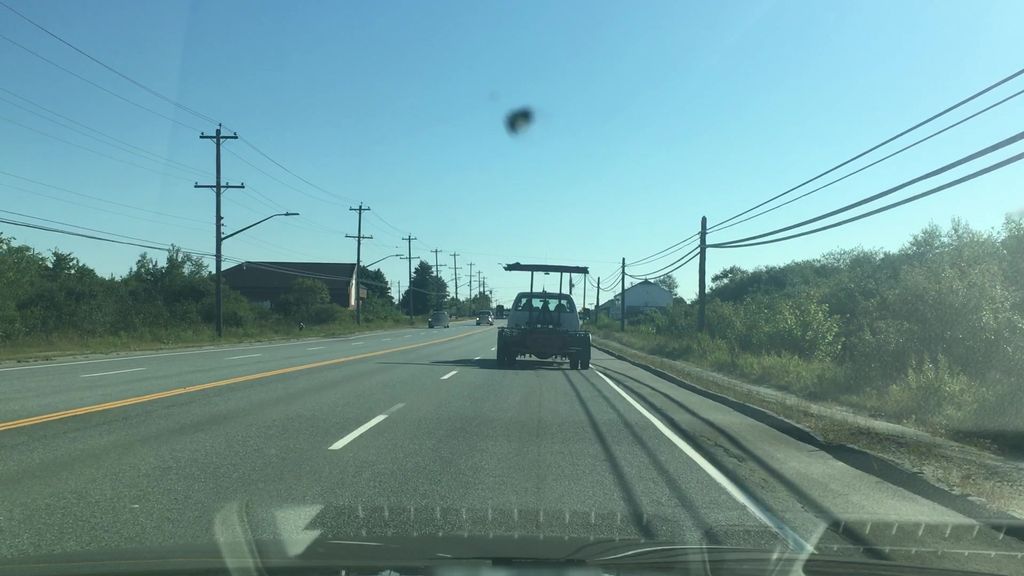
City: halifax